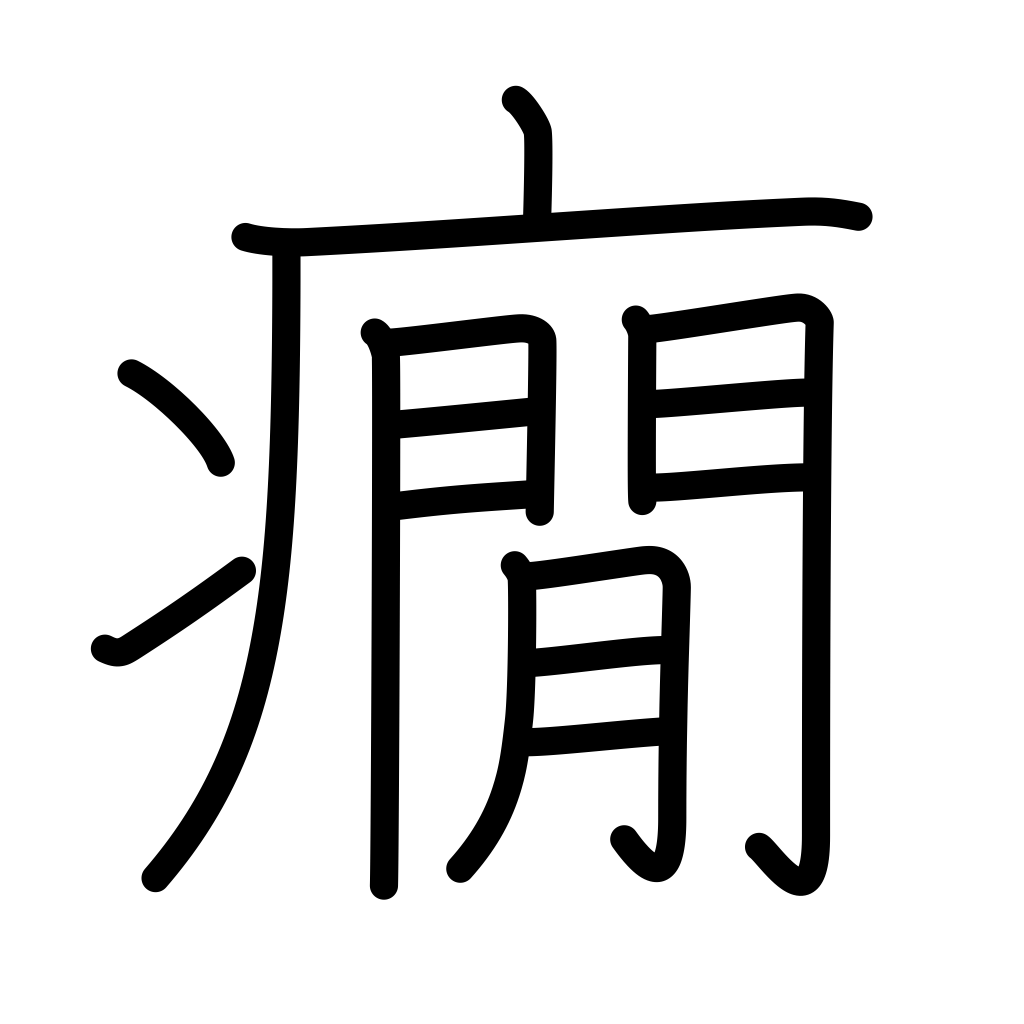
Meaning: bitter, hot temper, irritable, nervous